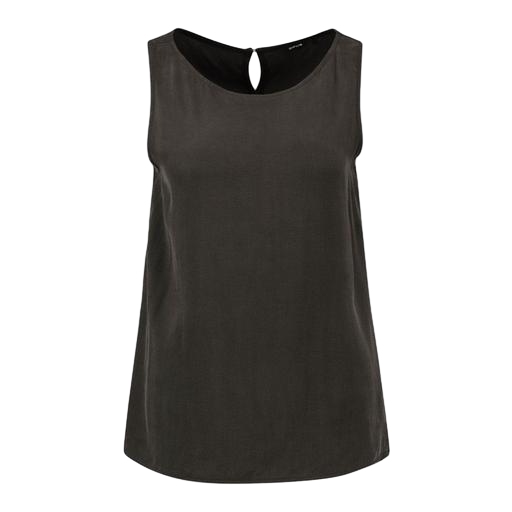
black curved hem tank top, gray magda top thunder, dark colored tank top, white background